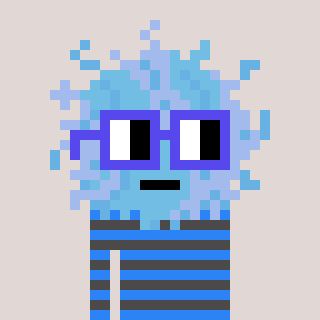
a pixel art character with square blue glasses, a lint-shaped head and a grayscale-colored body on a warm background